Aerial crown-view tile of a tropical tree (Barro Colorado Island, Panama), acquired 20241112:
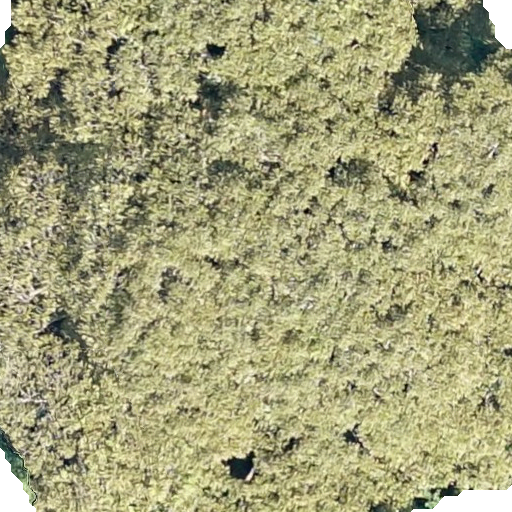
Species: Dipteryx oleifera
GBIF accepted scientific name: Dipteryx oleifera
Crown area: 561.026 m²